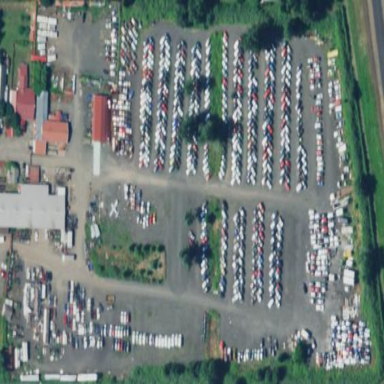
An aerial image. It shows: Industrial area designated as scrap yard.